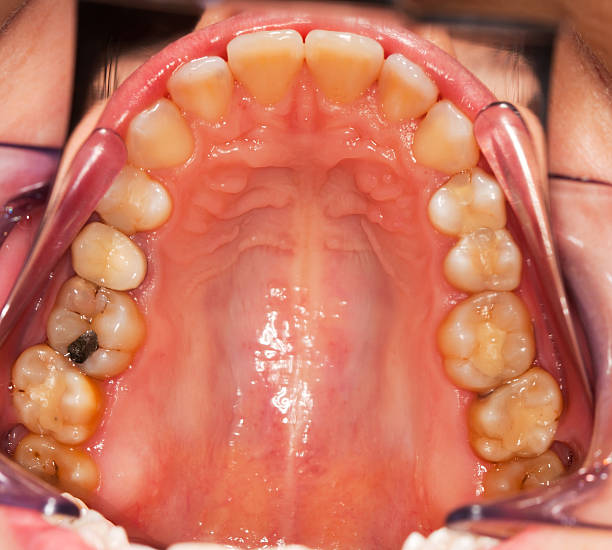
Condition: Gingivitis